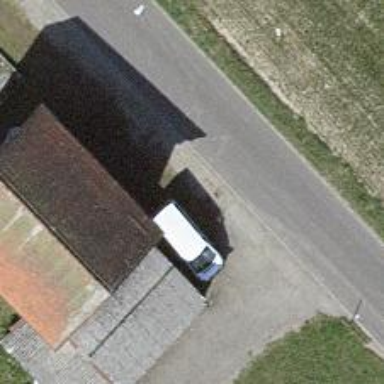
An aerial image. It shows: View of roof of building.